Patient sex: F
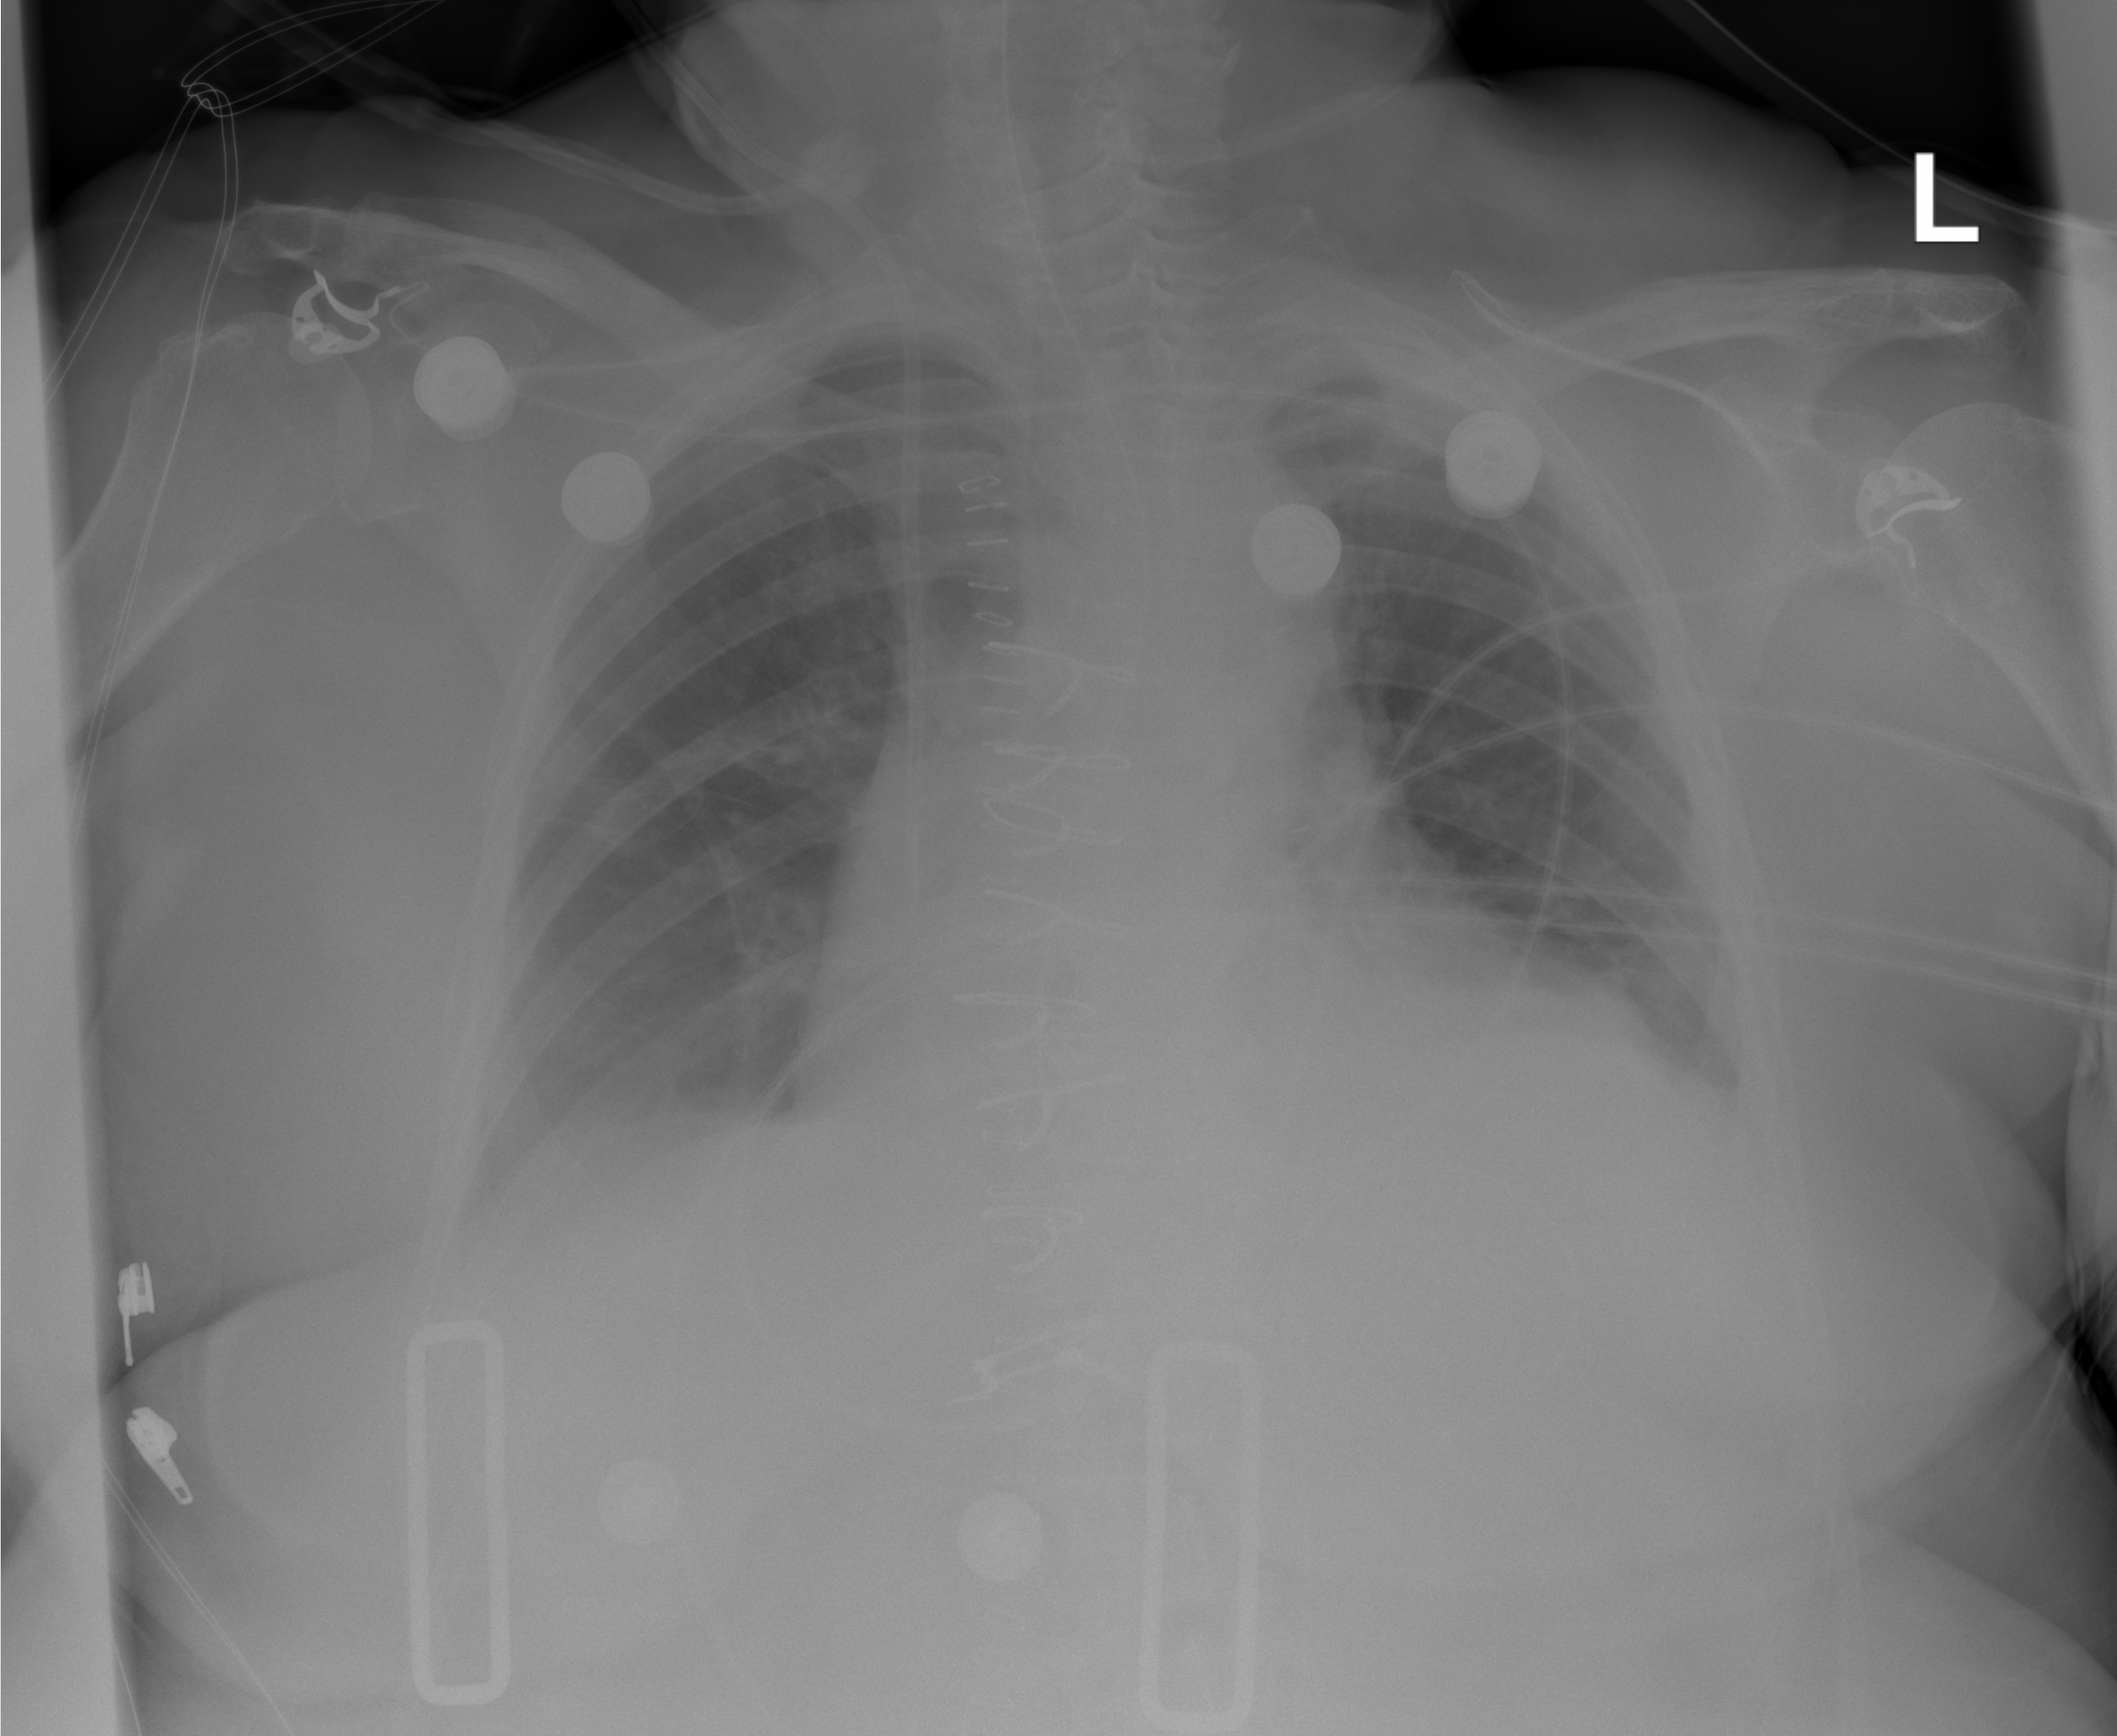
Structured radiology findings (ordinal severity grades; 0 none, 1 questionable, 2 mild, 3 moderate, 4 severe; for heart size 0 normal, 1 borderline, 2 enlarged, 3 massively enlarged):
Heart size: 0
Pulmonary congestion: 0
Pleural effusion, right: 2
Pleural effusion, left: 2
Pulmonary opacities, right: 0
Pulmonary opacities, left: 0
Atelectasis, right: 2
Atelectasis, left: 2